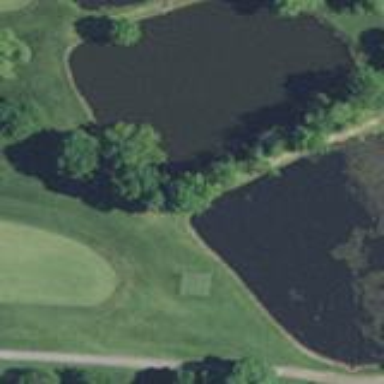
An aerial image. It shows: Water hazard in golf course. The hazard is natural water feature.